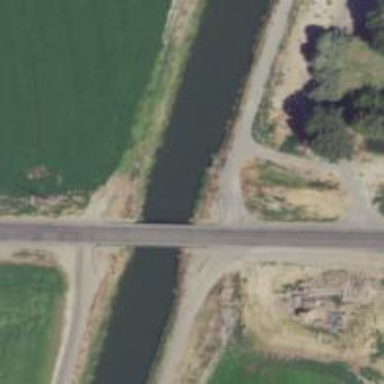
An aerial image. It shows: Culvert tunnel.